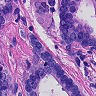
Metastatic tissue present: yes